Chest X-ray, PA view. Patient: 26 years old, sex F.
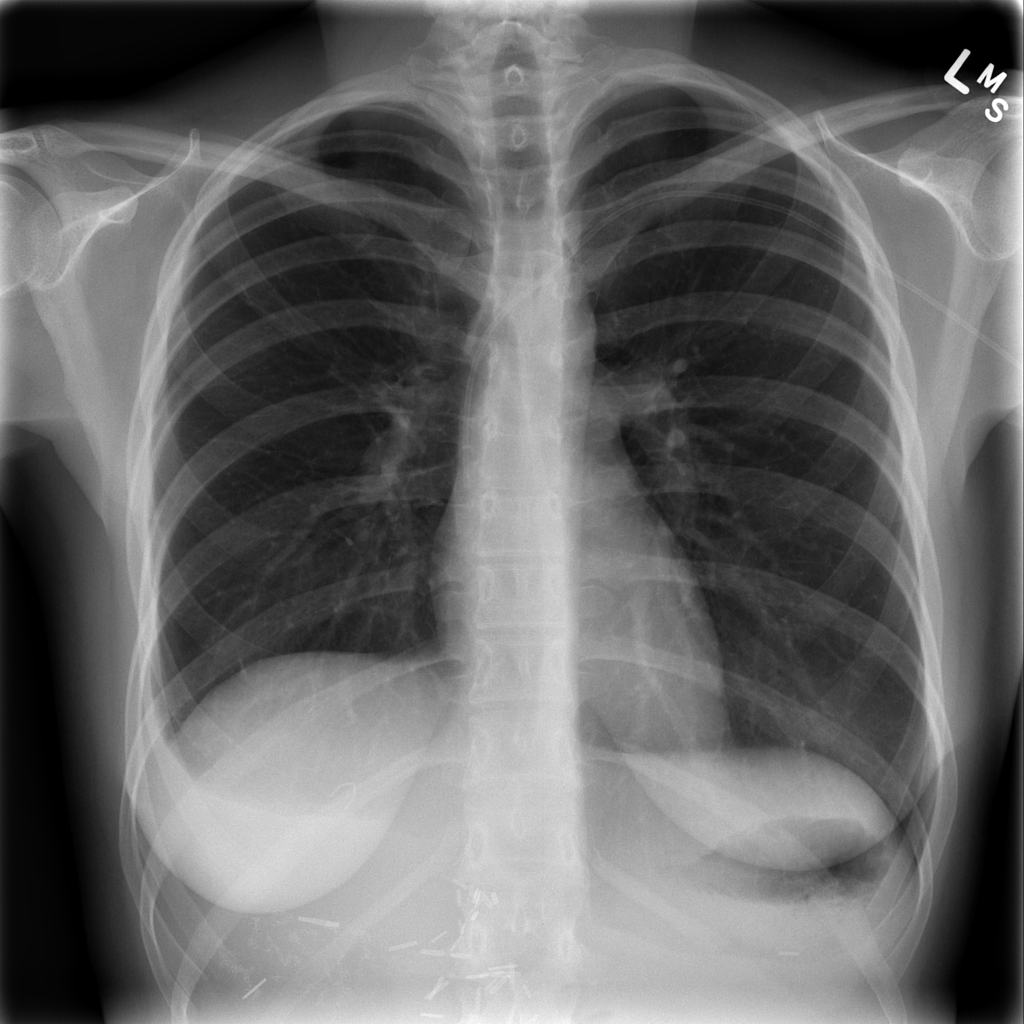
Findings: Effusion